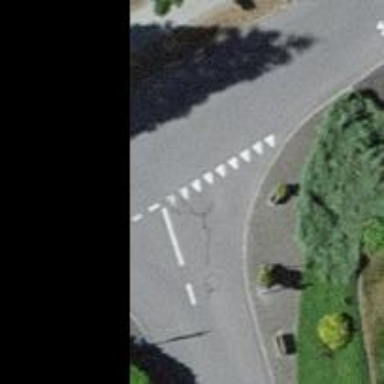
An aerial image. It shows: Road with "give way" sign.